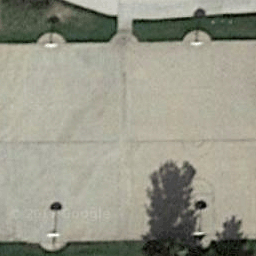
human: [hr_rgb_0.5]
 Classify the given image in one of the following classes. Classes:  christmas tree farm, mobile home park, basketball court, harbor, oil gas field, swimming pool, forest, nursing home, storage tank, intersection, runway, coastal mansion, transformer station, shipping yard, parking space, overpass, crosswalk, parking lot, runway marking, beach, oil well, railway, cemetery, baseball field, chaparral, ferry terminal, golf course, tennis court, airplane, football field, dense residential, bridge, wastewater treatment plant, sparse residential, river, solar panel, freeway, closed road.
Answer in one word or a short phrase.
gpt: basketball court